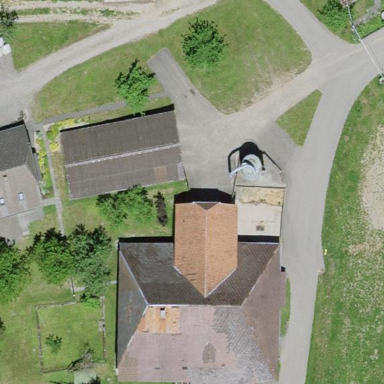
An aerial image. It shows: Farm building.